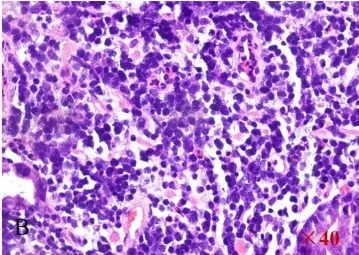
HE staining of the pathological section reveals diffuse enlargement of large B-cell lymphocytes (A, B).
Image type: pathology (h&e)